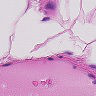
Metastatic tissue present: no